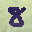
Label: 8